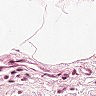
Metastatic tissue present: no